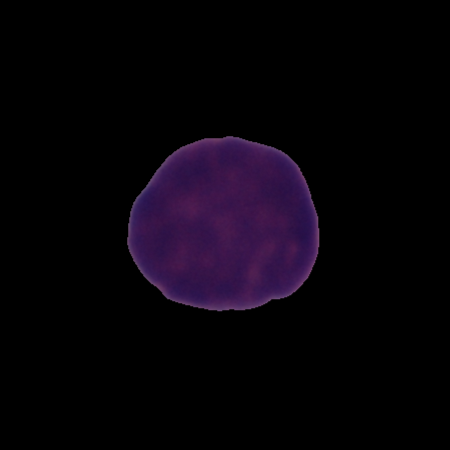
Label: cancer